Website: apple-inc
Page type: account-selection
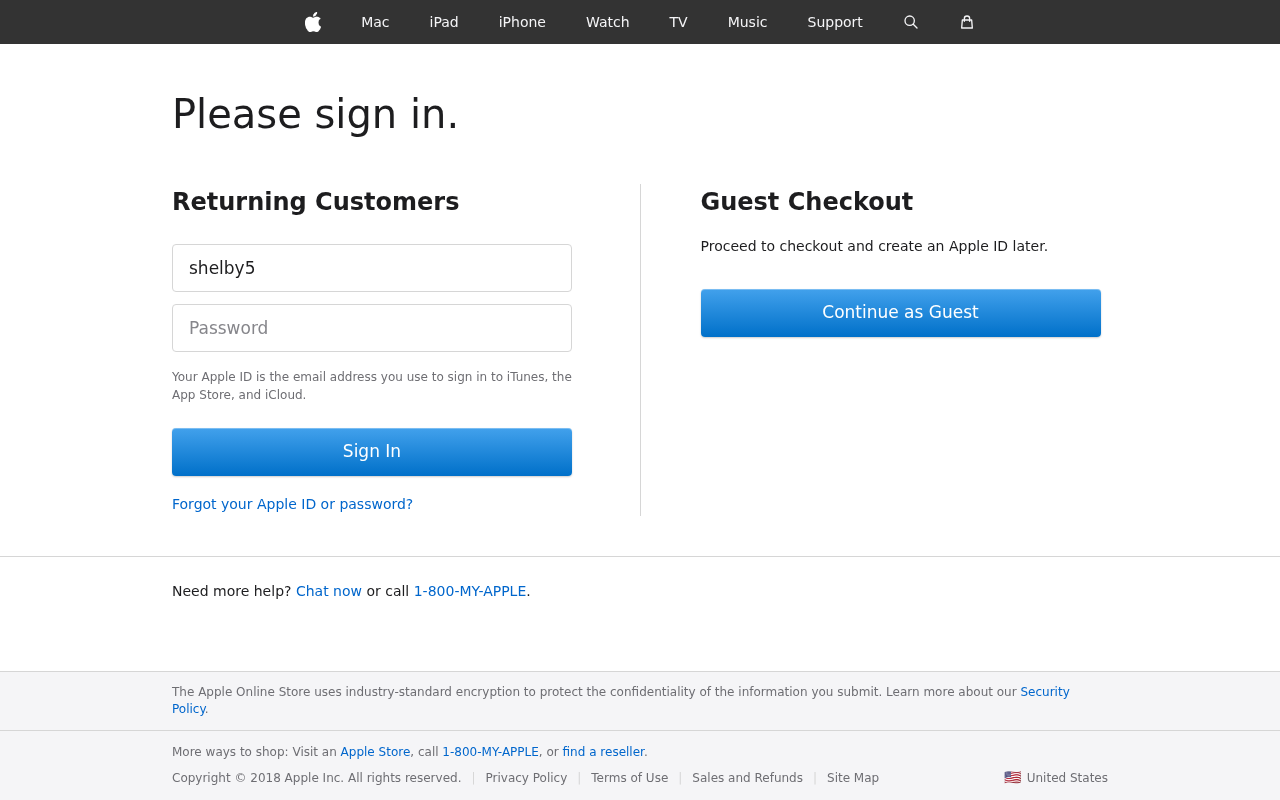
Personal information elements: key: PII_LOGIN_USERNAME
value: shelby5797